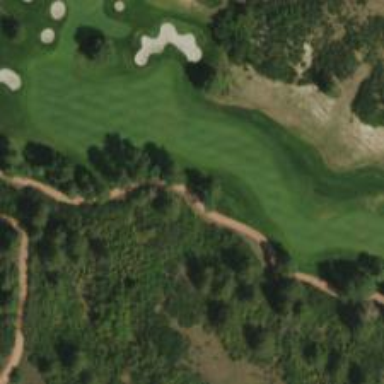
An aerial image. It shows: Path for golf carts.